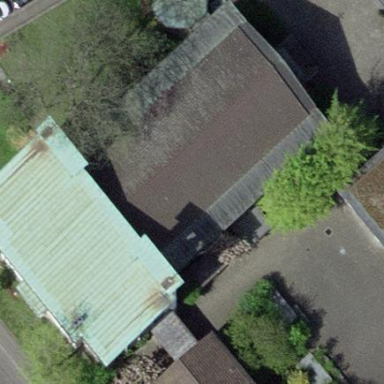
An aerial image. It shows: Building serving as place of worship.